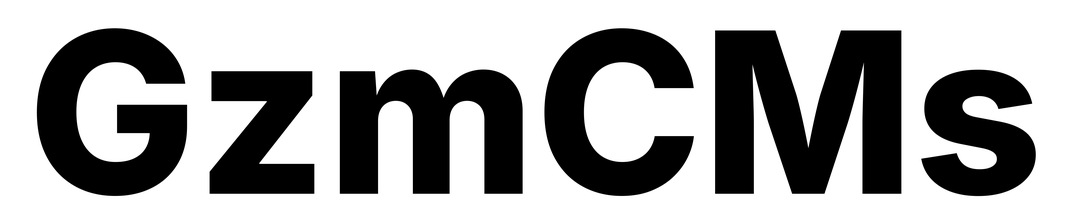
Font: Inter_ExtraBold